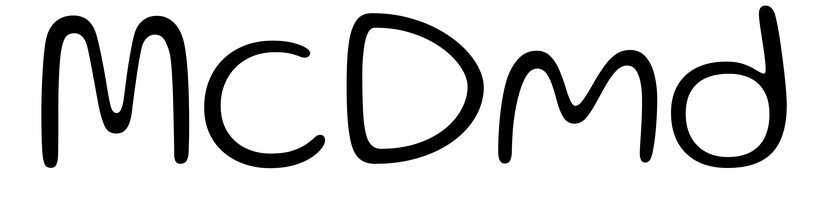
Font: Gluten_ExtraLight